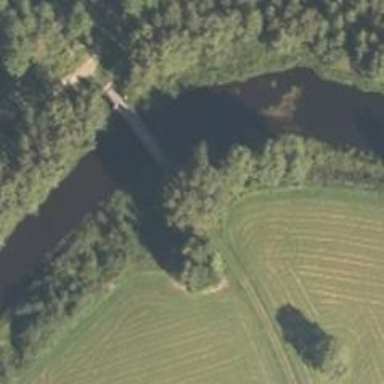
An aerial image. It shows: Track road with bridge.